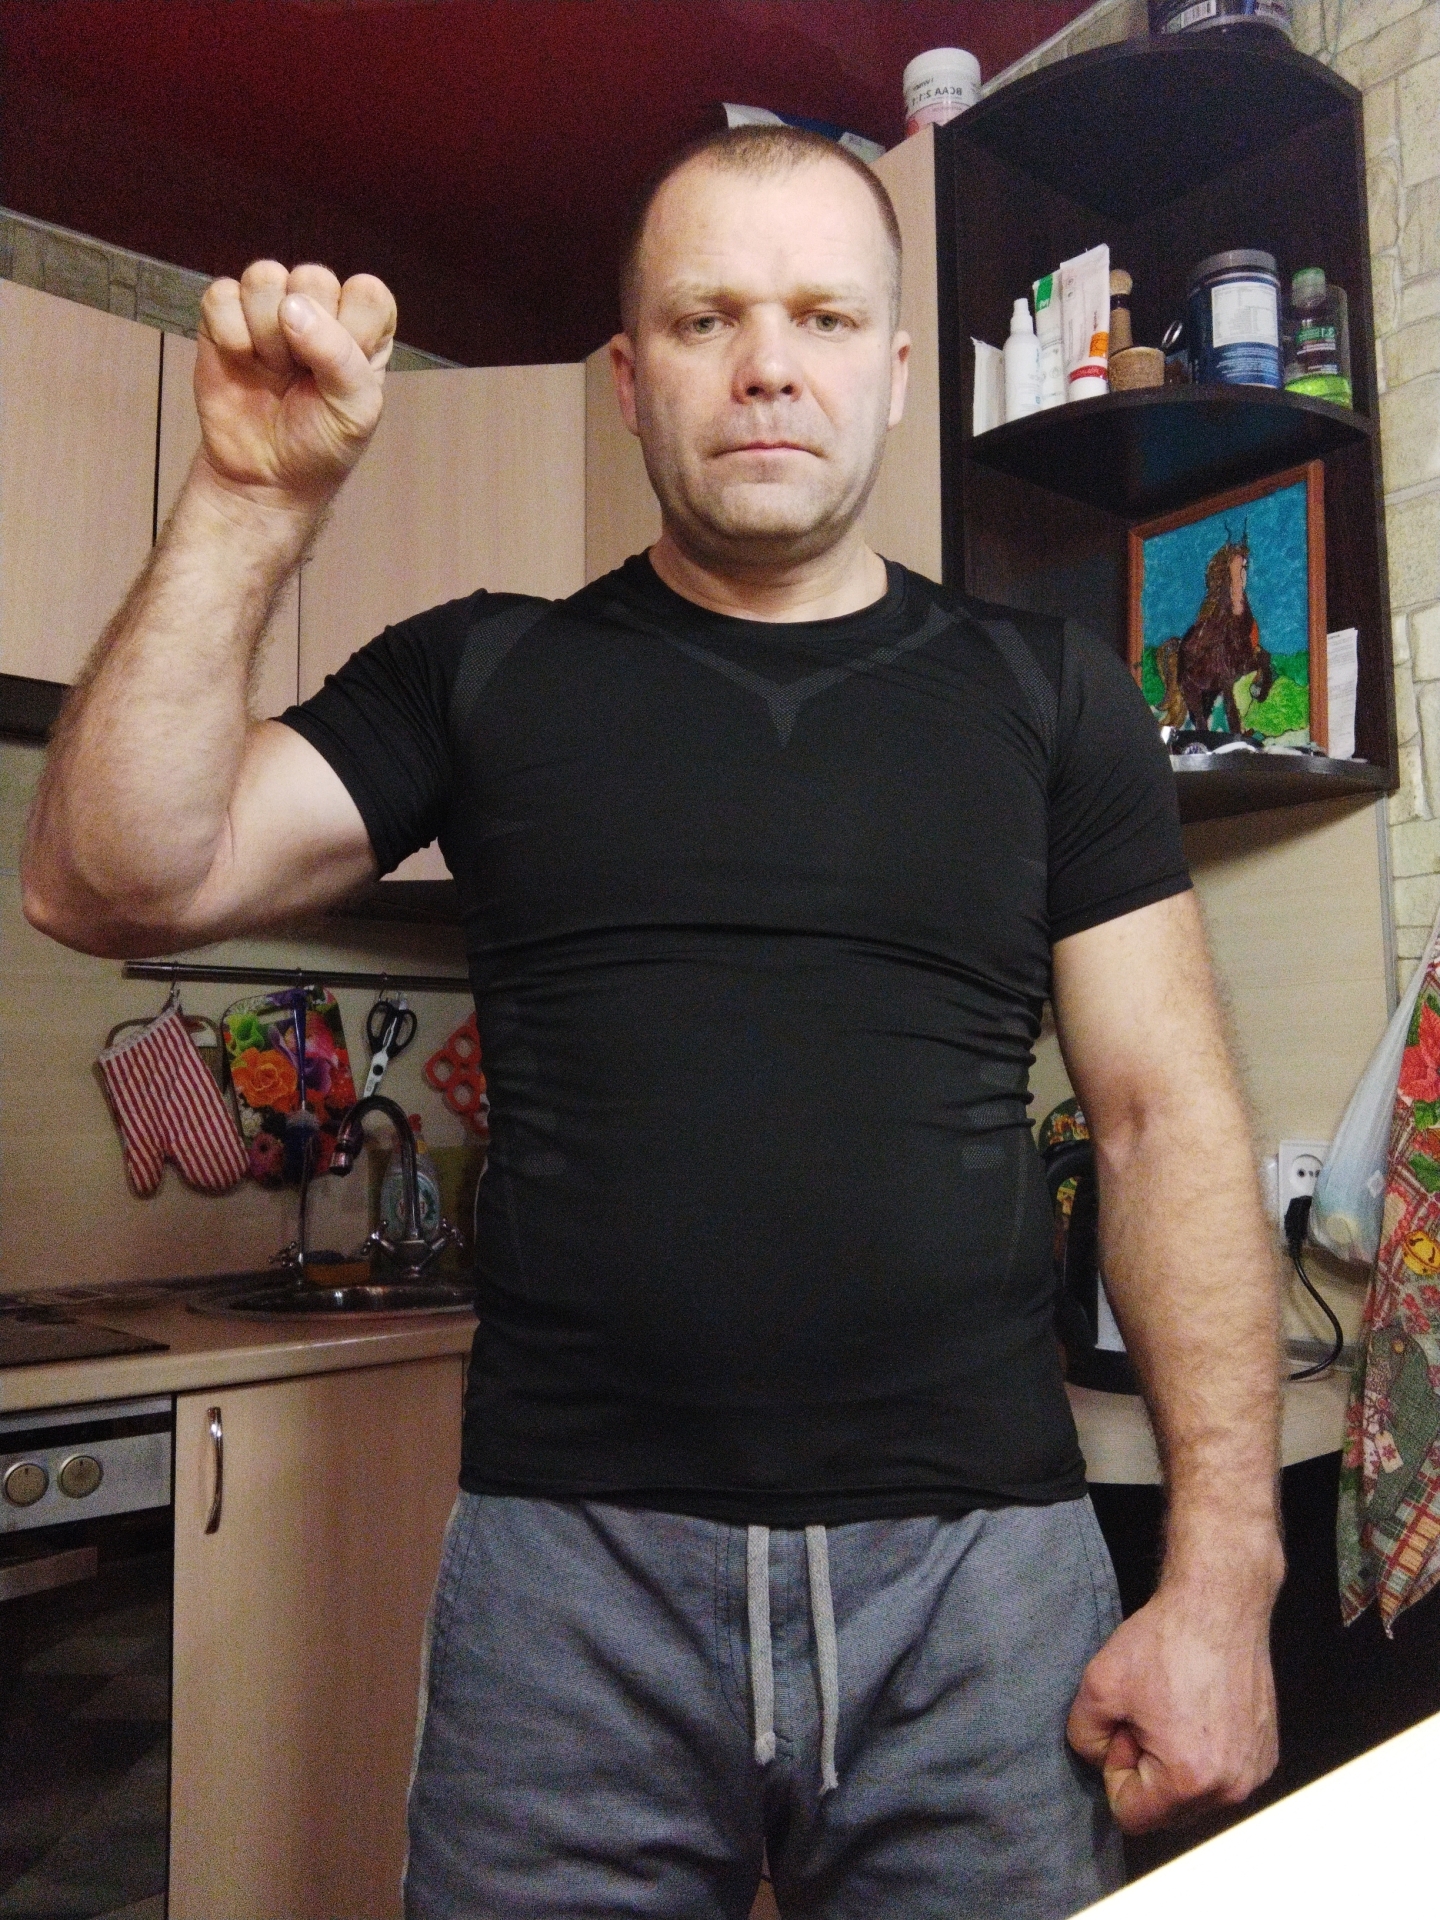
Label: noise